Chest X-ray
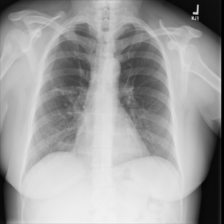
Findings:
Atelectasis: negative
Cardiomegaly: negative
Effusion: negative
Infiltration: negative
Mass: negative
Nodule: negative
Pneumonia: negative
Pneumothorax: negative
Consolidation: negative
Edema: negative
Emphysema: negative
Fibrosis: negative
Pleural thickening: negative
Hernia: negative